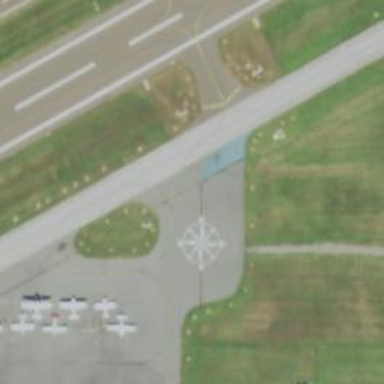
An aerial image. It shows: View of taxiway at the airport.